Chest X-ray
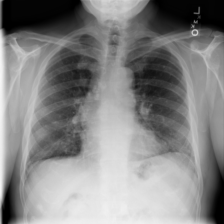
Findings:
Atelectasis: negative
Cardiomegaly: negative
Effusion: negative
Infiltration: negative
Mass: negative
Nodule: negative
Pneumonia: negative
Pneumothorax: negative
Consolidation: negative
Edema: negative
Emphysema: negative
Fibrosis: negative
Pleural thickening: negative
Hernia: negative